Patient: sex F, age 52
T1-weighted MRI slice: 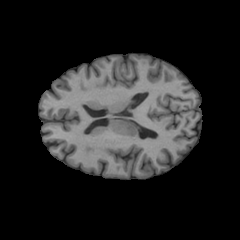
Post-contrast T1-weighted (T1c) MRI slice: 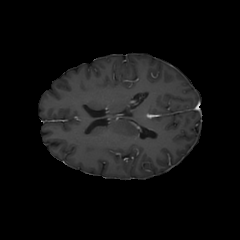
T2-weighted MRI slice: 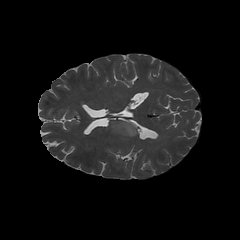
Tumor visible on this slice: yes
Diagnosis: Glioblastoma, IDH-wildtype
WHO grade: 4